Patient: sex M, age 65
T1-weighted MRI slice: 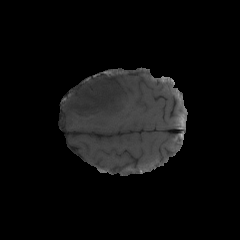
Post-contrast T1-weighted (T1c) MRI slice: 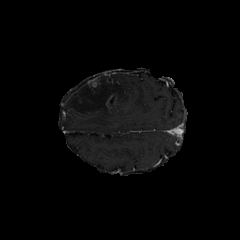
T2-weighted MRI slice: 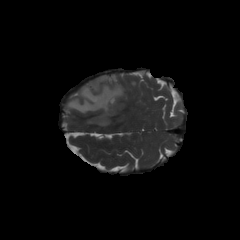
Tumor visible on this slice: yes
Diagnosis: Glioblastoma, IDH-wildtype
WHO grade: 4